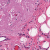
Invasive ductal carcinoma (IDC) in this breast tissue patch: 0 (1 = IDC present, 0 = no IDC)